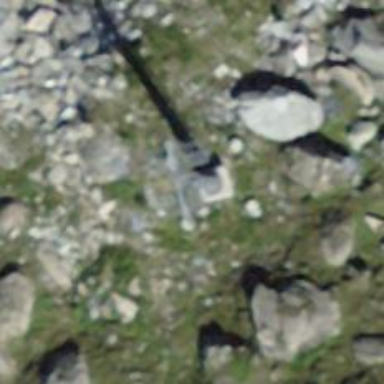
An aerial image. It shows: Chair lift.